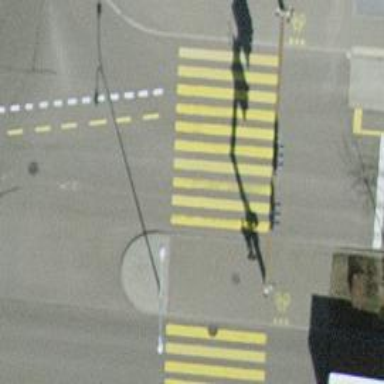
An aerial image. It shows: Crossing with traffic signals.